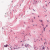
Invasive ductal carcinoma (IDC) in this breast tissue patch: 0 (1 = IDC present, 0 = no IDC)